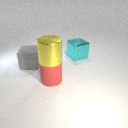
large gray rubber cube in front of large cyan metal cube